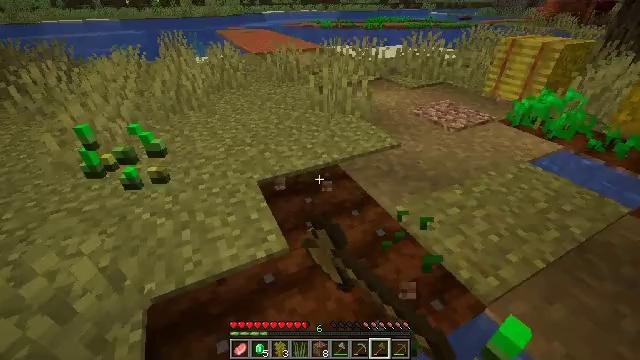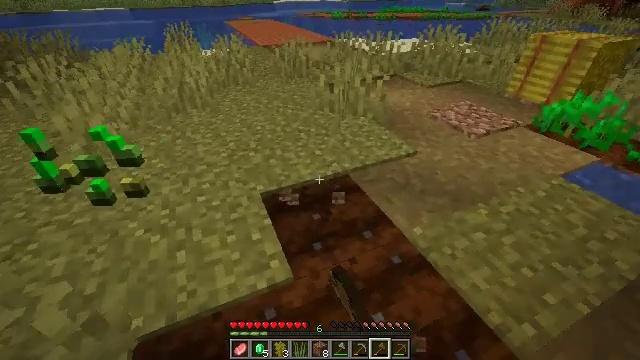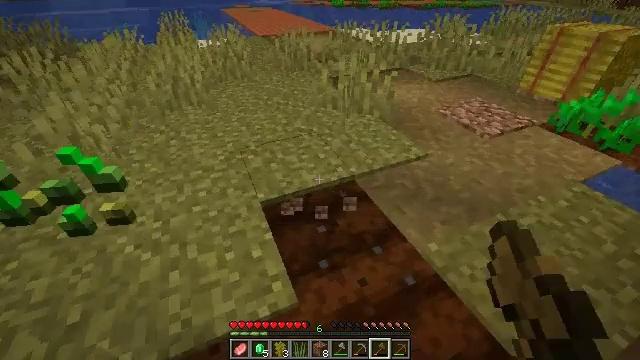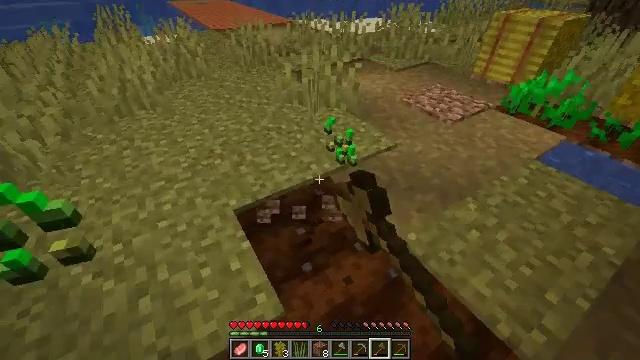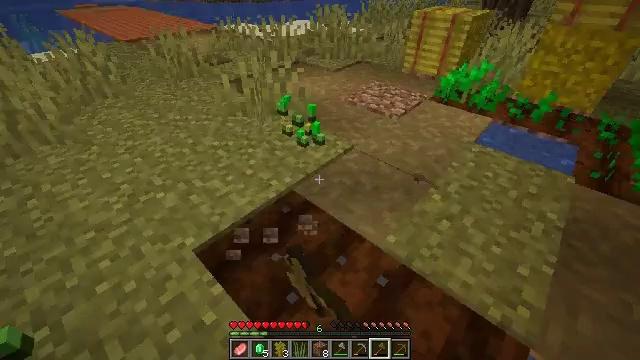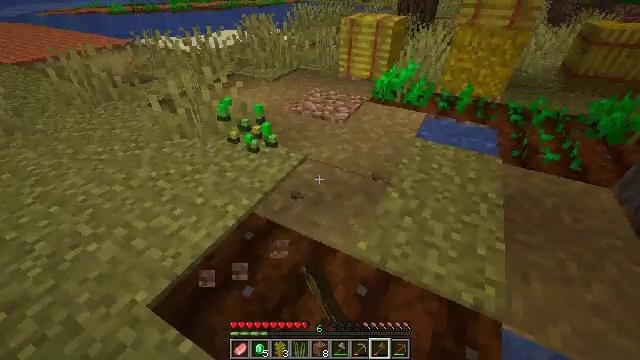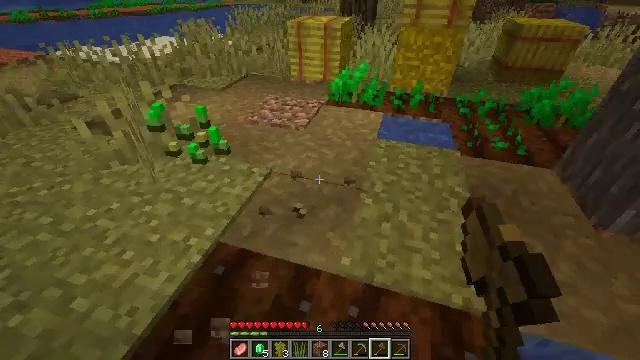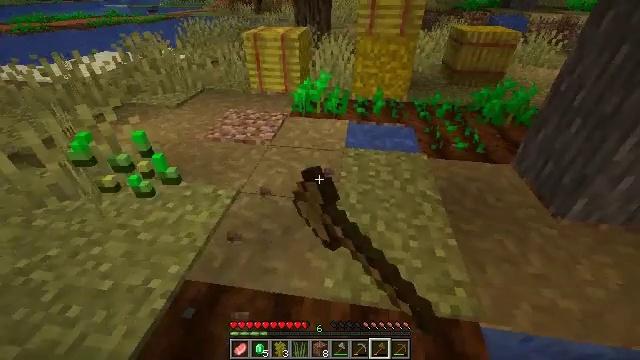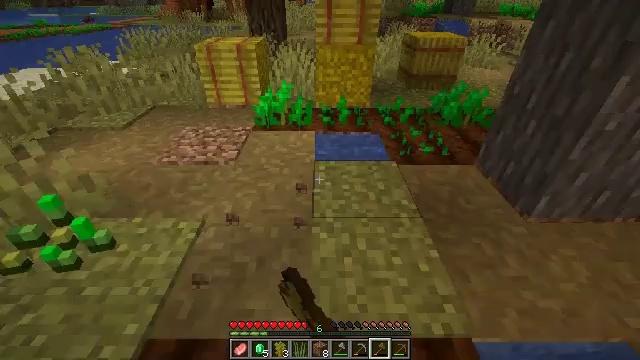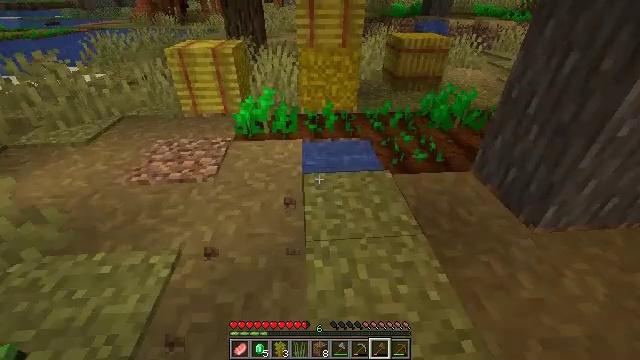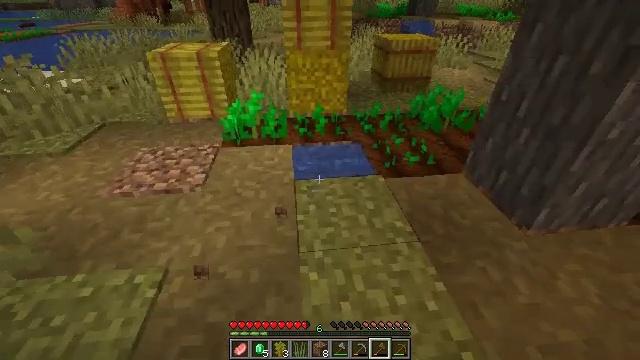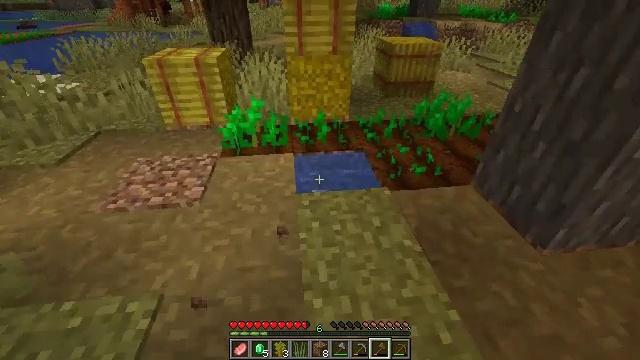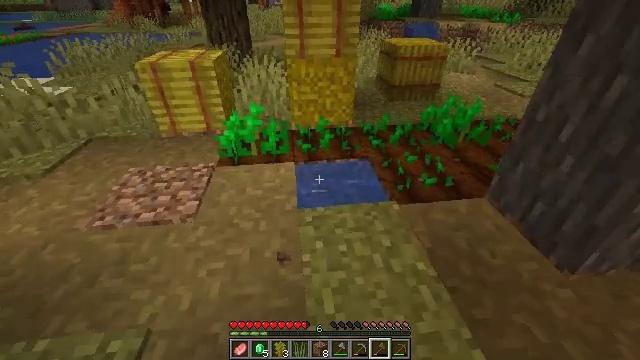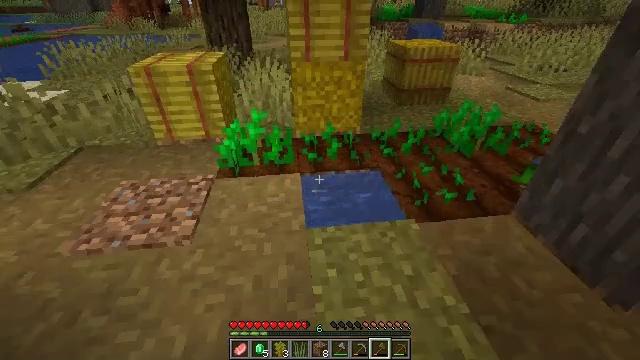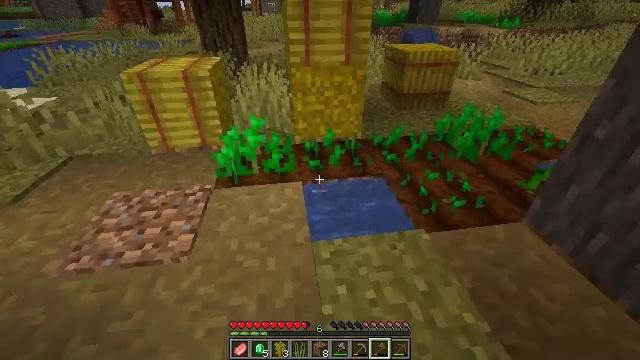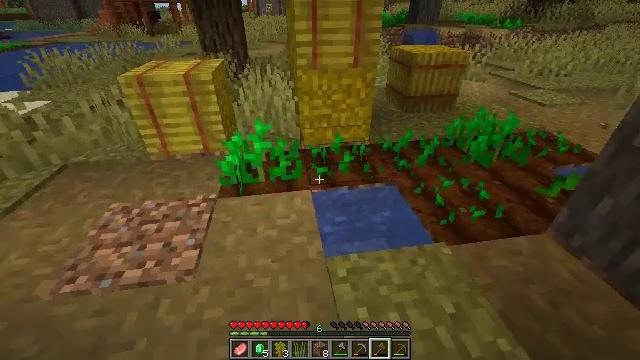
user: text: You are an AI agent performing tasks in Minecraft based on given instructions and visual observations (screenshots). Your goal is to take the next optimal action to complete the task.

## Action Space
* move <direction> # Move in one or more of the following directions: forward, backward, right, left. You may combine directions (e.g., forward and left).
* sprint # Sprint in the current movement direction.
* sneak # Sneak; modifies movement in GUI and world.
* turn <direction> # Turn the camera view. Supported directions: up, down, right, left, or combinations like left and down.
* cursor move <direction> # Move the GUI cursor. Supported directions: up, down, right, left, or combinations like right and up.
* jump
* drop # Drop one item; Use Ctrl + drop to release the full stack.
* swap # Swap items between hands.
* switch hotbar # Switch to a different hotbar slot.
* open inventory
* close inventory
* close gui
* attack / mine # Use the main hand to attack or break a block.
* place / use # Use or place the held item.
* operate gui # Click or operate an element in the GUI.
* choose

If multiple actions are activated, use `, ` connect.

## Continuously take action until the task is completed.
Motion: motion action
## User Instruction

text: Gather wheat by left-clicking on it.
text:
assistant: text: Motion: move forward, turn left and down, attack / mine
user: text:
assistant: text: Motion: move forward and move left, turn down, attack / mine
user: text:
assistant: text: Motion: move forward and move left, turn right and down, attack / mine
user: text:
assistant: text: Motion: move forward and move left, turn right, attack / mine
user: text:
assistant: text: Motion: move forward, turn right and up, attack / mine
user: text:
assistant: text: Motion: move forward, turn right, attack / mine
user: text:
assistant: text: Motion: move forward, turn right and up, attack / mine
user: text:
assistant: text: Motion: move forward, turn right and up
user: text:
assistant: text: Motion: move forward, turn right
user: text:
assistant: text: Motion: move forward, turn right
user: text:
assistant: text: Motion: move forward
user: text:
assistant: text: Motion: move forward
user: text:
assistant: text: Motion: move forward and move left
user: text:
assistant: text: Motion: move forward and move left, turn right
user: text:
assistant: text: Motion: move forward and move left
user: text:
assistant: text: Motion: move forward and move left
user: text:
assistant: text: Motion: move forward and move left, turn left
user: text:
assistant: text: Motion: move forward and move left, attack / mine
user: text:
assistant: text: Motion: move forward and move left, turn right, attack / mine
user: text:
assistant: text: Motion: move forward, turn right, attack / mine
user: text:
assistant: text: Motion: move forward, turn right, attack / mine
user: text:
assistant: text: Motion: move forward and move left, turn right, attack / mine
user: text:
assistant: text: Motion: move forward and move left, turn right, attack / mine
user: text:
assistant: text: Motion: move forward and move left, turn right, attack / mine
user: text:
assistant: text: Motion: move forward and move left, turn right, attack / mine
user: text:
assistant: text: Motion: move forward and move left, turn right and down, attack / mine
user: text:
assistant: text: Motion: move forward, turn right and down, attack / mine
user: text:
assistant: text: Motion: move forward, turn right, attack / mine
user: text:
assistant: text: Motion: move forward, attack / mine
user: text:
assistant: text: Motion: move forward, attack / mine